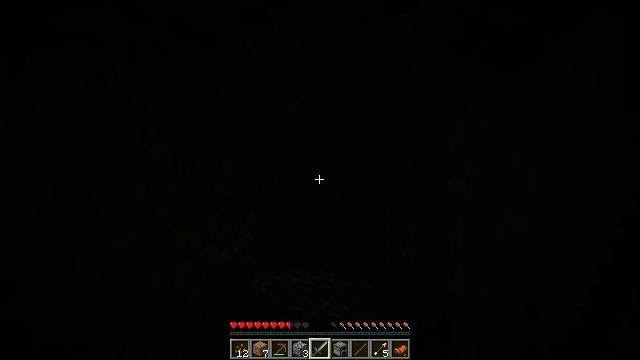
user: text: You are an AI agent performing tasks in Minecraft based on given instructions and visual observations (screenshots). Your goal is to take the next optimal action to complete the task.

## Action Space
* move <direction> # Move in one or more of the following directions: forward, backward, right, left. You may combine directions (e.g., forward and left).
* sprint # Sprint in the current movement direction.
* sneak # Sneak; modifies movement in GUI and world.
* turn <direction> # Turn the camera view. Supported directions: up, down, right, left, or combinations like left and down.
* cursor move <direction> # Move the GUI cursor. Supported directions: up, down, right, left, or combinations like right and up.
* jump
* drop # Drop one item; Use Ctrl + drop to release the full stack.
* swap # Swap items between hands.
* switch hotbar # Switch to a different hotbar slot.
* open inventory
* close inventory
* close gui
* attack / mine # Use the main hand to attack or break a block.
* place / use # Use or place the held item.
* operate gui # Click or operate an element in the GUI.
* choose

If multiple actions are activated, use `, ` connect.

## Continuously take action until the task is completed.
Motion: motion action
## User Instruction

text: Retrieve vines from walls or cliffs.
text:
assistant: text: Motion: no_op
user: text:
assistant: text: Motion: no_op
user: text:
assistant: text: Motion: no_op
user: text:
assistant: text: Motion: no_op
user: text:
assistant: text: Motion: no_op
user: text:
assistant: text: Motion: no_op
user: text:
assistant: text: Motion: no_op
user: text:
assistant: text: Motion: no_op
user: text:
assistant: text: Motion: no_op
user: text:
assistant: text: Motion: no_op
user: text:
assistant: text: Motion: no_op
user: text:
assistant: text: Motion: no_op
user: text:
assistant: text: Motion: no_op
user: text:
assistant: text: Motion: no_op
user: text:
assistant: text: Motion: no_op
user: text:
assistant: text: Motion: no_op
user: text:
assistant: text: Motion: no_op
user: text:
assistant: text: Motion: no_op
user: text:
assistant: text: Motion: no_op
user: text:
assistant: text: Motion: no_op
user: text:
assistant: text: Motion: no_op
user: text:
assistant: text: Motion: no_op
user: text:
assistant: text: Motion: no_op
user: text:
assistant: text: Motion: no_op
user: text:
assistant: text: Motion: no_op
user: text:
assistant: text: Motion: no_op
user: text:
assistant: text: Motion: no_op
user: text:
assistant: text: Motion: no_op
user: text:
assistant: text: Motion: no_op
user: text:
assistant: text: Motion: no_op